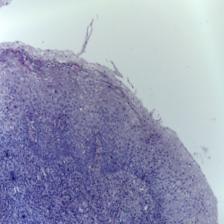
Diagnosis: OSCC